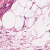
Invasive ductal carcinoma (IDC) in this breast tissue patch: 0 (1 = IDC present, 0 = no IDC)